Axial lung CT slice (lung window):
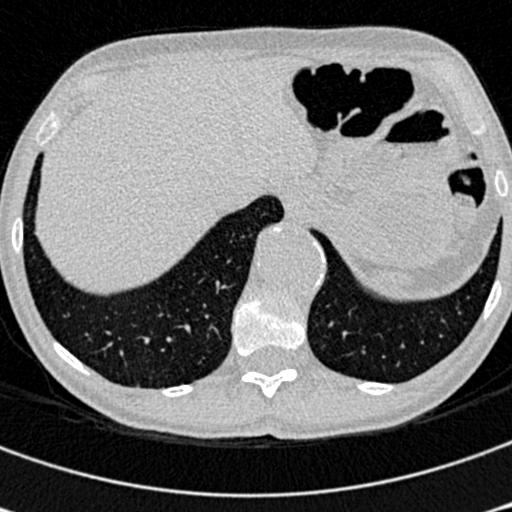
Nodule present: no